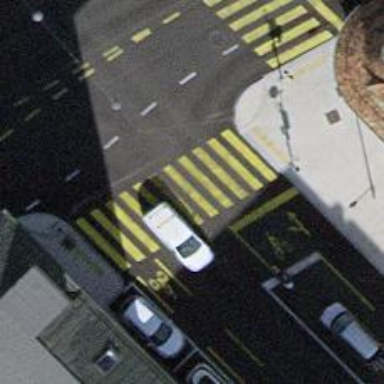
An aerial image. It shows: Crossing with zebra markings controlled by traffic signals.